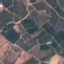
Land use / land cover: PermanentCrop